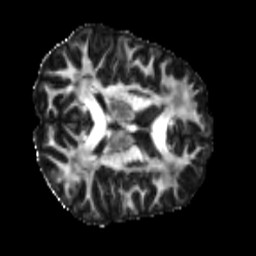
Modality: FA
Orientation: axial
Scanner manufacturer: siemens
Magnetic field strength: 3 T
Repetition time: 4 s
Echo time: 0.0594 s